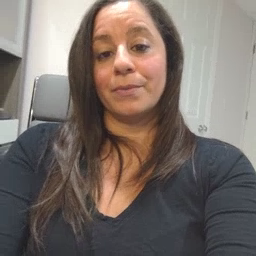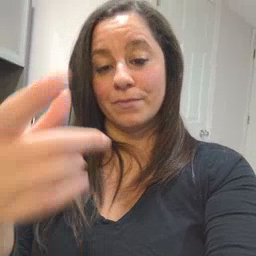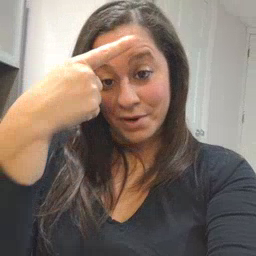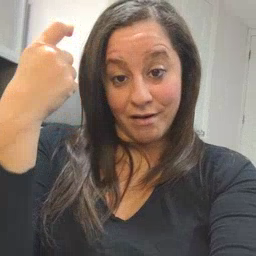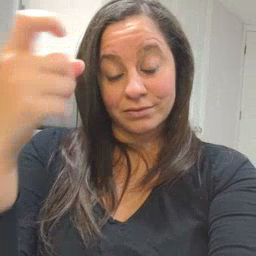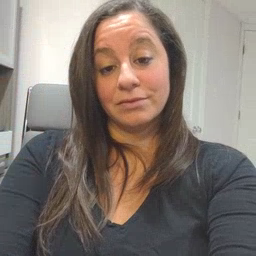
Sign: because